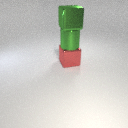
large red metal cube below large green metal cube